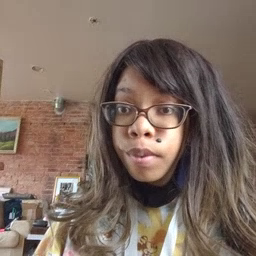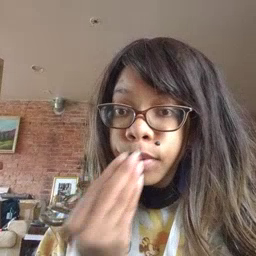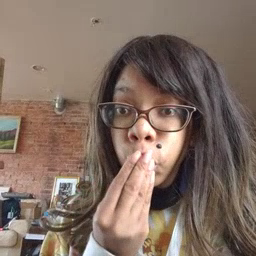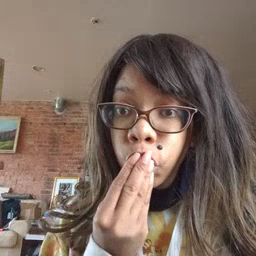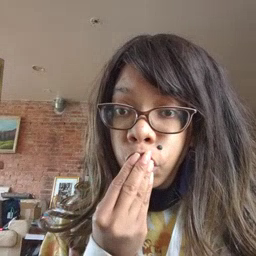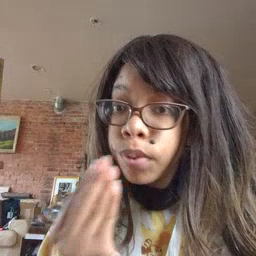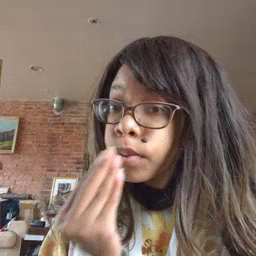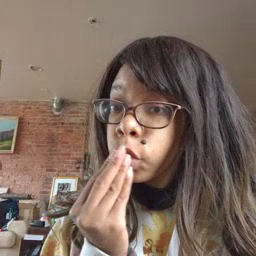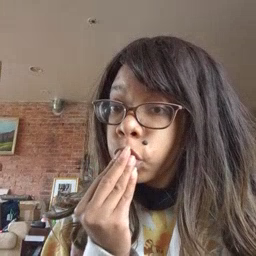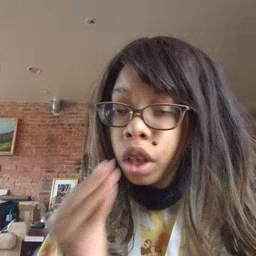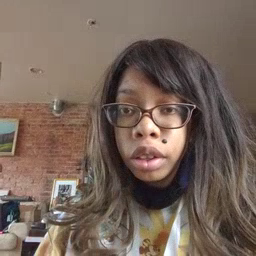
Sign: food